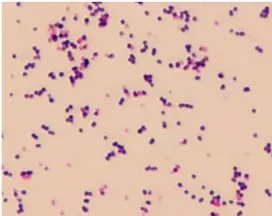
The phenotype of Peptoniphilus harei. (C)
P. Harei colonies on blood agar after 48 h of incubation under anaerobic conditions.
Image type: pathology (gram)